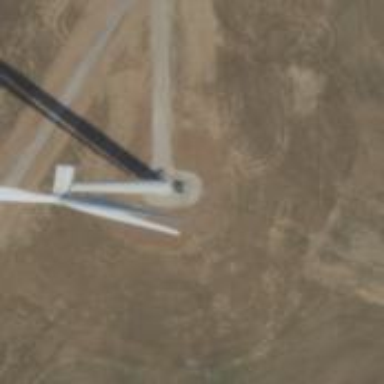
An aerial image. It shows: Wind generator powered by wind turbines.